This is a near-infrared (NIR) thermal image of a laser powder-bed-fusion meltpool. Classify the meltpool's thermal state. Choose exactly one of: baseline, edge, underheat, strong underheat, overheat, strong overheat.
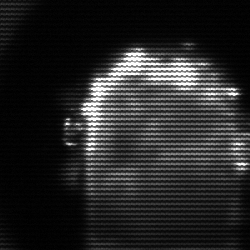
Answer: baseline